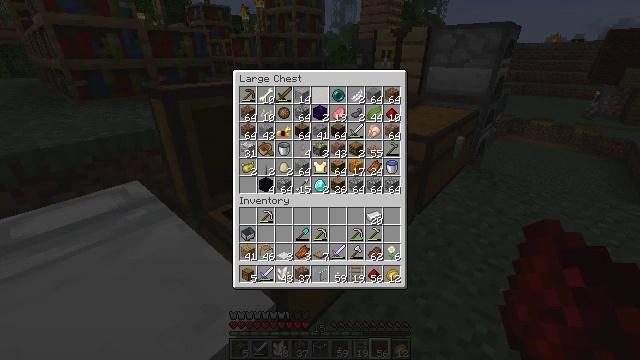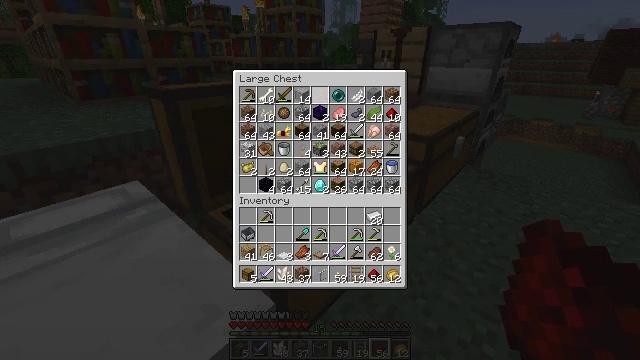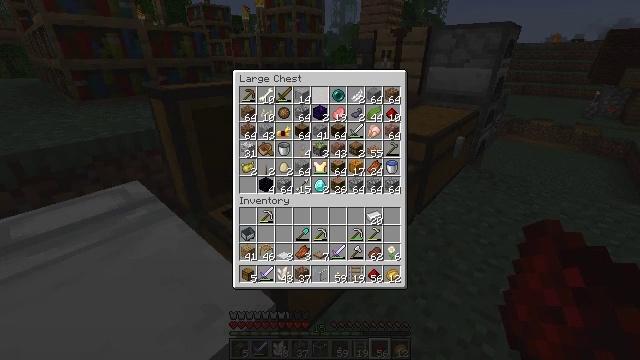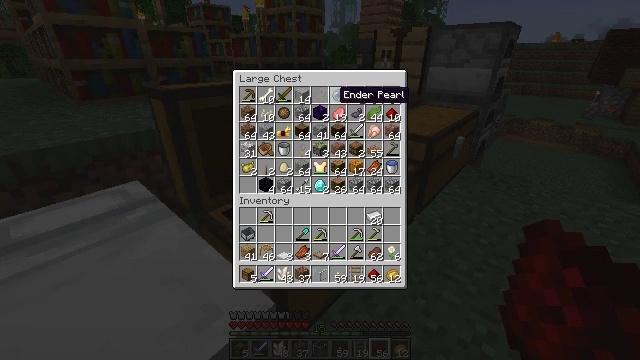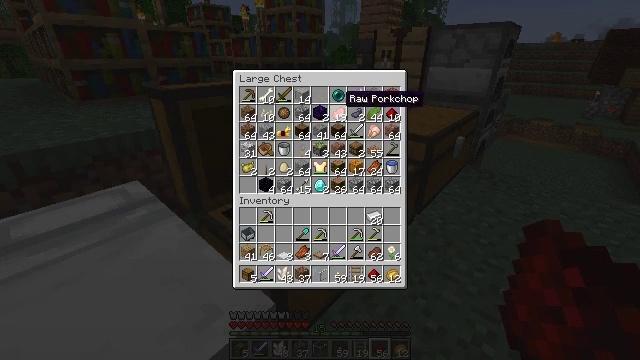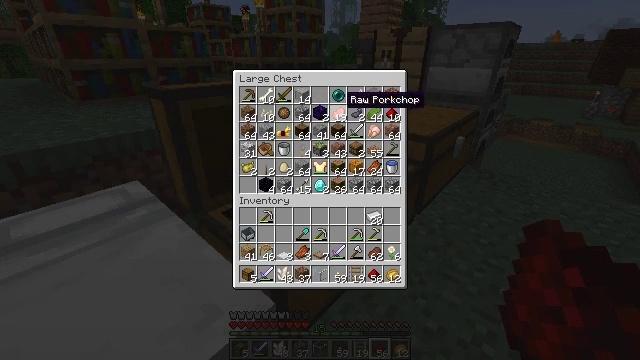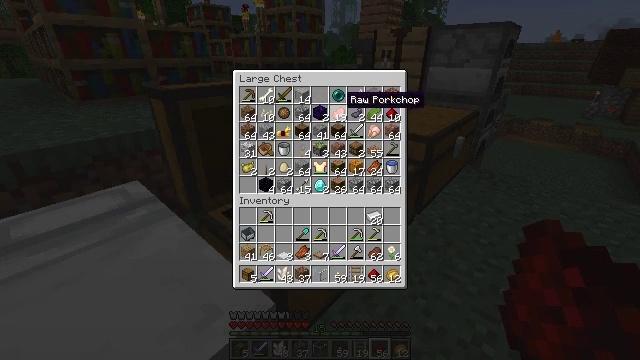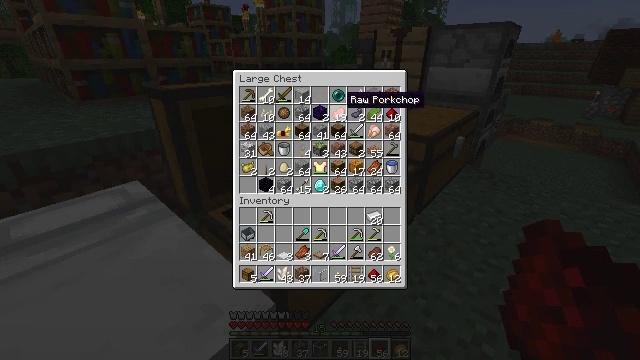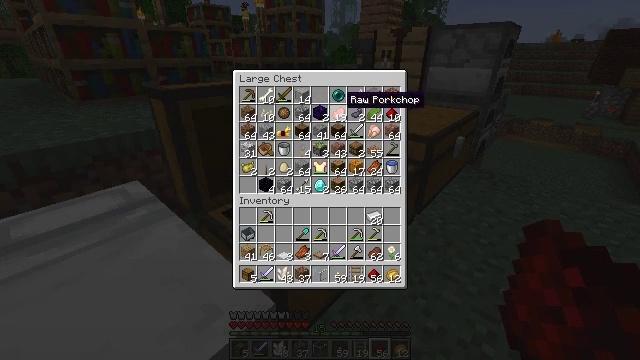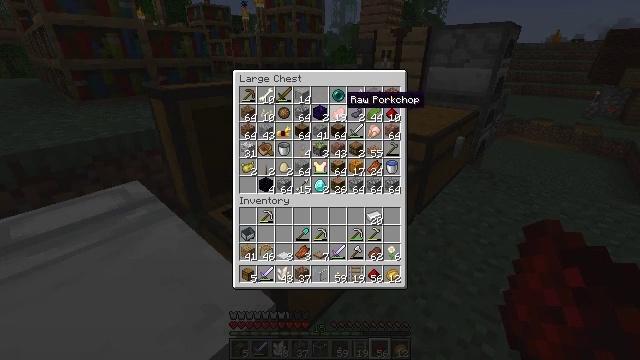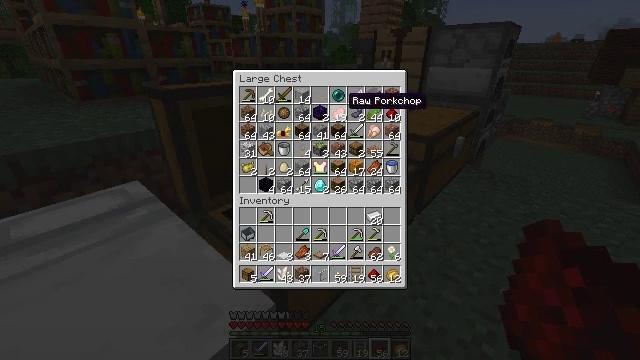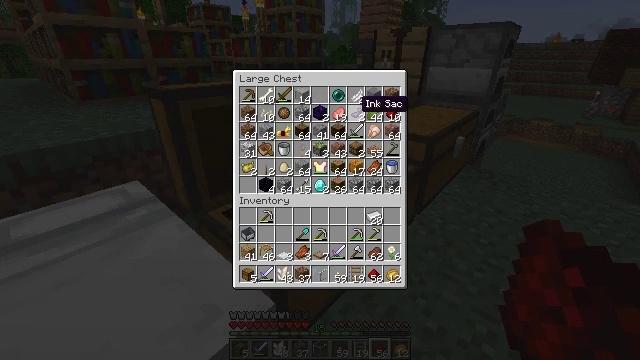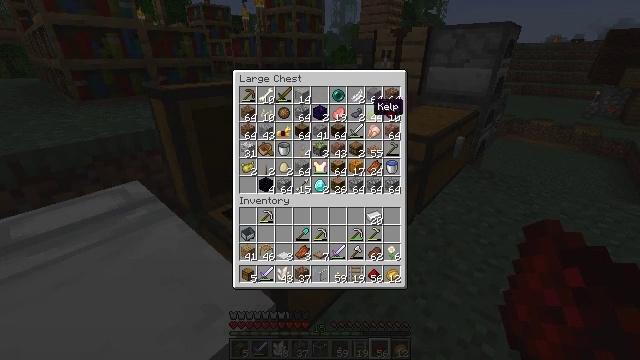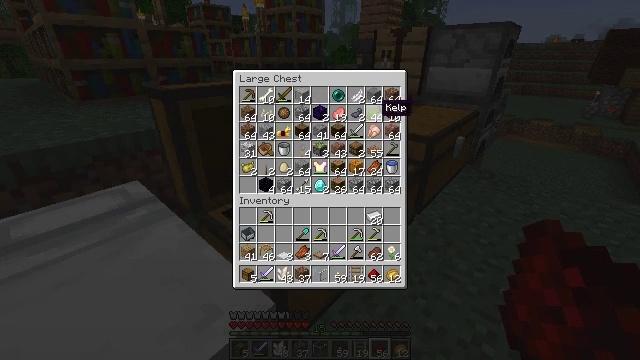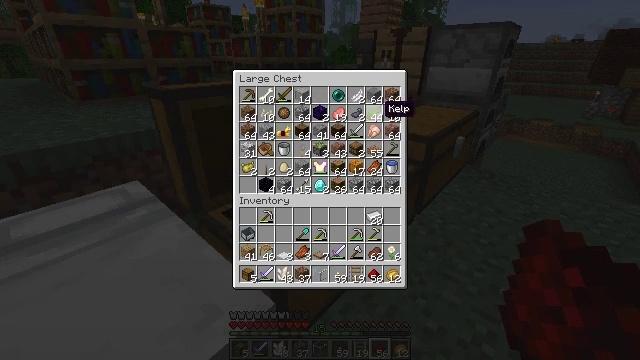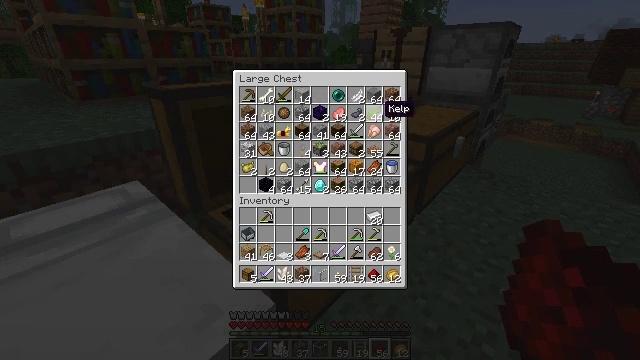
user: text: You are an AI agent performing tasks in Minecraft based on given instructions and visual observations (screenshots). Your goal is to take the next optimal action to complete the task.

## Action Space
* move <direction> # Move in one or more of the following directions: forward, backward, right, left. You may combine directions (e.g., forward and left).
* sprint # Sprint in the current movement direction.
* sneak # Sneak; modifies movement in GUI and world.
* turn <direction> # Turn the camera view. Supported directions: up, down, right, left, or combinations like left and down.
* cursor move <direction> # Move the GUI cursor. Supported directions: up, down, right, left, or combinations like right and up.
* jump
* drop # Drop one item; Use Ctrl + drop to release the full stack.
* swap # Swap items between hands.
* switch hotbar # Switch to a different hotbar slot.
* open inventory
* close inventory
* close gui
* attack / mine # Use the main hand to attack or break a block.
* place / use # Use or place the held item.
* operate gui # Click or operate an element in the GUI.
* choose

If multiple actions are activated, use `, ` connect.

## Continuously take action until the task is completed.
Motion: motion action
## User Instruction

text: Create black dye from resources.
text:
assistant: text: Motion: sneak
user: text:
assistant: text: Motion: sneak
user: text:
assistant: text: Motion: sneak, cursor move right
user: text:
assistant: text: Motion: sneak
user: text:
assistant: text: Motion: sneak
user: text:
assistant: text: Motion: sneak
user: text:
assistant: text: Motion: sneak
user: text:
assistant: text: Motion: sneak
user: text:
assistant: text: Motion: sneak
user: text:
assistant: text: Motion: sneak
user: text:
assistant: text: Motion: sneak, cursor move right
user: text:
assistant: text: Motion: sneak, cursor move right
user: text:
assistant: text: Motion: sneak, cursor move right
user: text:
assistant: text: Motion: sneak
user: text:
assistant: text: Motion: sneak
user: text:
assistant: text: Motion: sneak, cursor move left
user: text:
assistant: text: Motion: sneak, cursor move left
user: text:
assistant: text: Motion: sneak
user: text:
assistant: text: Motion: sneak
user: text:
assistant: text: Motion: sneak
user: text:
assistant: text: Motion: sneak
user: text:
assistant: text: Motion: sneak
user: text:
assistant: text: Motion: sneak
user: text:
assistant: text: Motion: sneak, operate gui
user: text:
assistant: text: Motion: sneak, operate gui
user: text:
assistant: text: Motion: sneak, operate gui
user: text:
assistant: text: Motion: sneak
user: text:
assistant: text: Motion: sneak
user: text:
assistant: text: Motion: sneak
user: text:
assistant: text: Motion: sneak